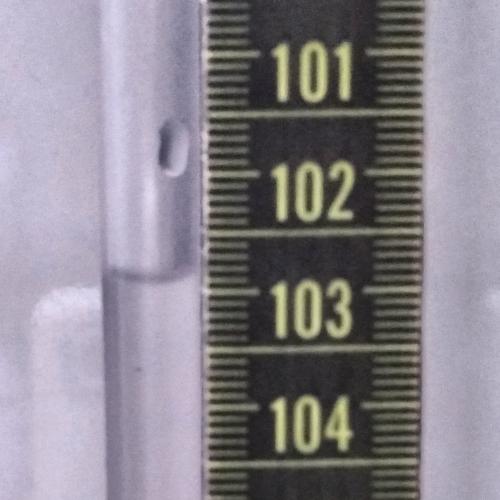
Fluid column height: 102.9 cm